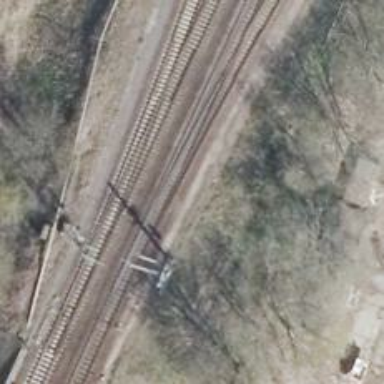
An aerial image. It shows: Railway track with contact line for electrification.